Question: In iOS 6 you have Unwinding Segue to return to previous view controller.
I am now working with storyboard, to figure that thing. And i am on iOS 5 where i dont have Unwinding Segue.
The picture explains the situation:

In third window (i think its officially called story) there is a Done button.
How to make that button return an object with text on screen and return to window 2?
There, i window 2 the table should refries, but that is out of the scope of this question.
What i did was to implement IBOutlet in ThirdWindowViewController (lets call it that), which is linked to IBAction method.
'''
@property (nonatomic, strong) IBOutlet UITextView* textView;
@property (nonatomic, strong) Note* note;
@property (nonatomic, retain) IBOutlet UIBarButtonItem* doneButton;
- (void) configureView;
- (IBAction) doneAction:(id)sender;
- (BOOL) prepareNoteForTransition;
'''
EDIT_01
As Tom wrote, you need a delegate. That is the way i actually did it, with methods i put above. I just thought that there is some more apple-specific way to do it, like that Segues. or some alternatives.
Thanks guys.
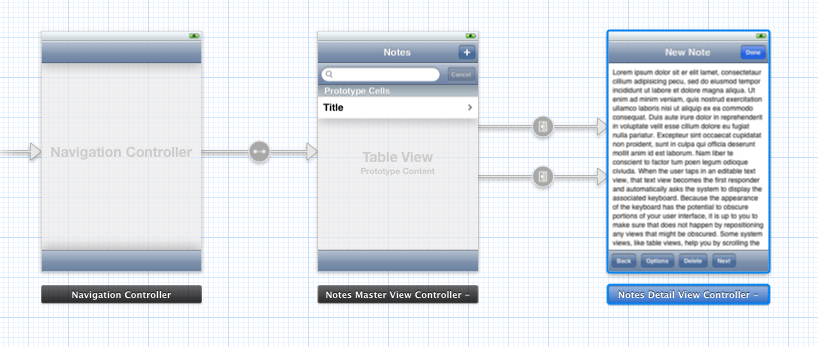
Answer: You want to set a delegate property in the 'story' view controller for the presenting view controller:
NotesViewController.m
'''
- (void)prepareForSegue:(UIStoryboardSegue *)segue sender:(id)sender
{
if ([segue.identifier isEqualToString:@"showStoryViewController"]) {
[segue.destinationViewController setDelegate:self];
}
}
- (void)storyViewControllerDidPressDoneWithText:(NSString *)text note:(Note *)note
{
self.note = [NSString stringWithString:note];
[self dismissViewControllerAnimated:YES completion:NULL];
}
'''
Story.m
'''
- (IBAction)doneAction:(id)sender
{
[self.delegate storyViewControllerDidPressDoneWithNote:self.textView.text note:self.note];
}
'''
also make sure to '#import "NotesViewController.h"' in 'Story.h'